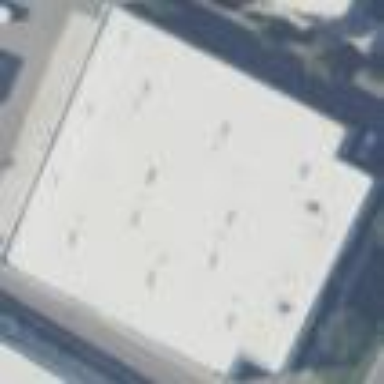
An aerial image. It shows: Commercial building.